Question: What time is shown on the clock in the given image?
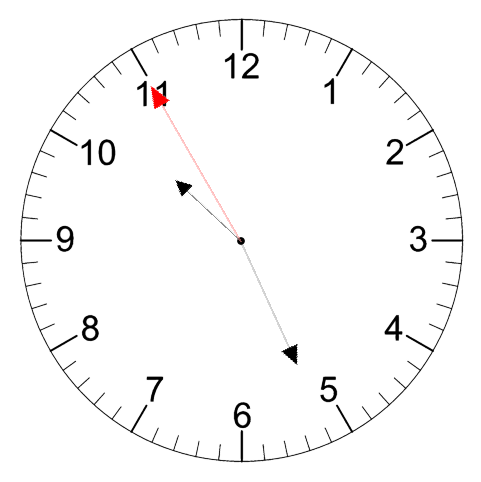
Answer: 10:25:55